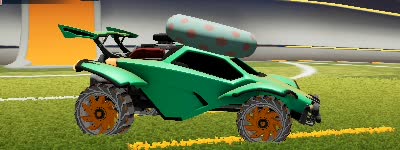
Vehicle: octane